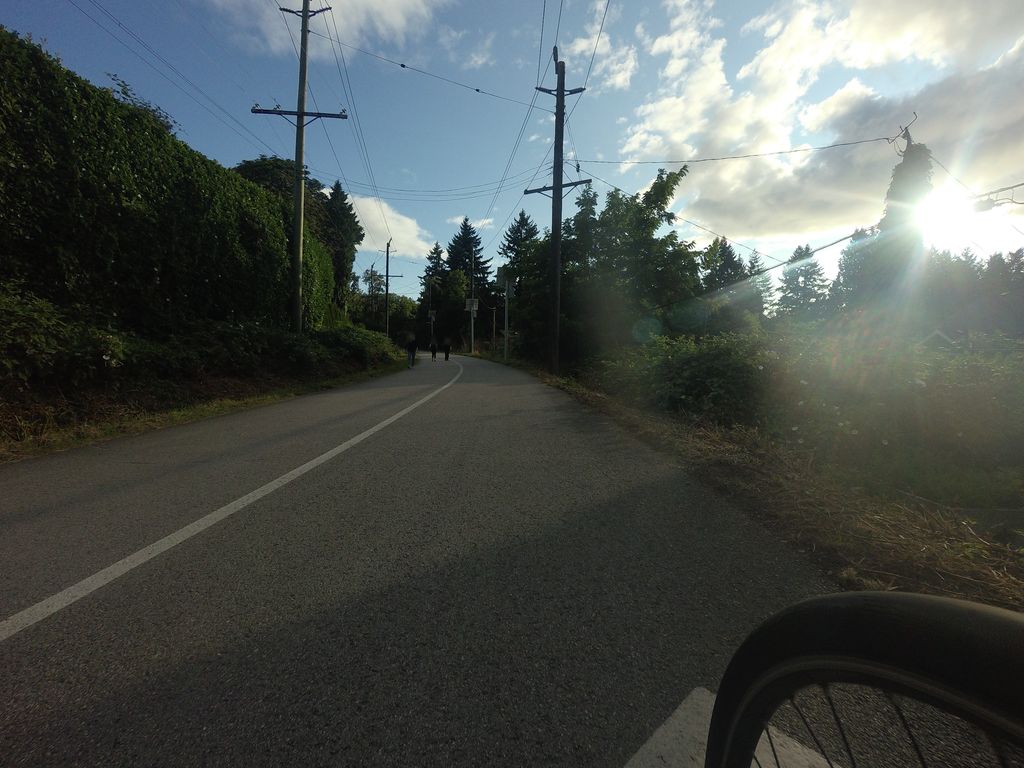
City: vancouver